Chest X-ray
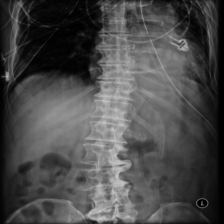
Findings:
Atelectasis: negative
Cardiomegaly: negative
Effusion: negative
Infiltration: negative
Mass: negative
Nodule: negative
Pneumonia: negative
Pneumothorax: positive
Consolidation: negative
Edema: negative
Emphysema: negative
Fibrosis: negative
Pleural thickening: negative
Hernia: negative